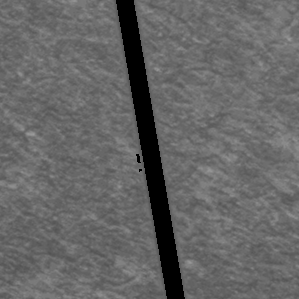
Label: frost